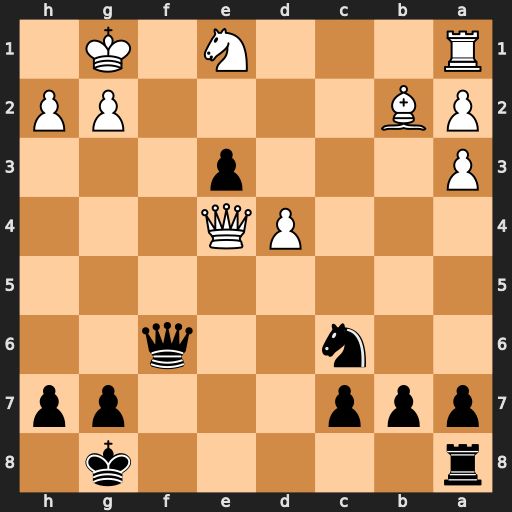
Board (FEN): r5k1/ppp3pp/2n2q2/8/3PQ3/P3p3/PB4PP/R3N1K1
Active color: b
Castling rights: -
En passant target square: -
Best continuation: Qf2+ Kh1 Qf1#